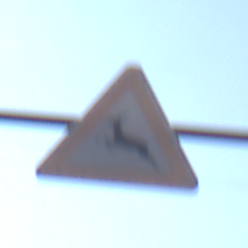
Verkehrszeichen: WildwechselRechts
Umgebung: Outdoor, Urban
Tageszeit: MorningAfternoon
Wetter: PartlyCloudy
Licht: Natural
Jahreszeit: NotSpecified
Kontrast: LowContrast